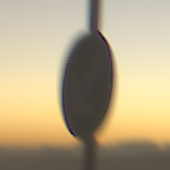
Verkehrszeichen: VorgeschriebeneVorbeifahrtLinks
Umgebung: Outdoor, RoadRail
Tageszeit: Dawn
Wetter: Clear
Licht: Natural
Jahreszeit: NotSpecified
Kontrast: LowContrast